Interaction volume radius: 10 \u00c5
Interaction volume height: 25 \u00c5
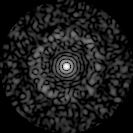
Disorder parameter: 0.8239